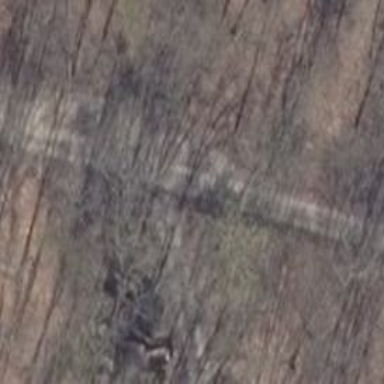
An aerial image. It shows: Track road with concrete surface and grade 1 track type.